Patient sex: M
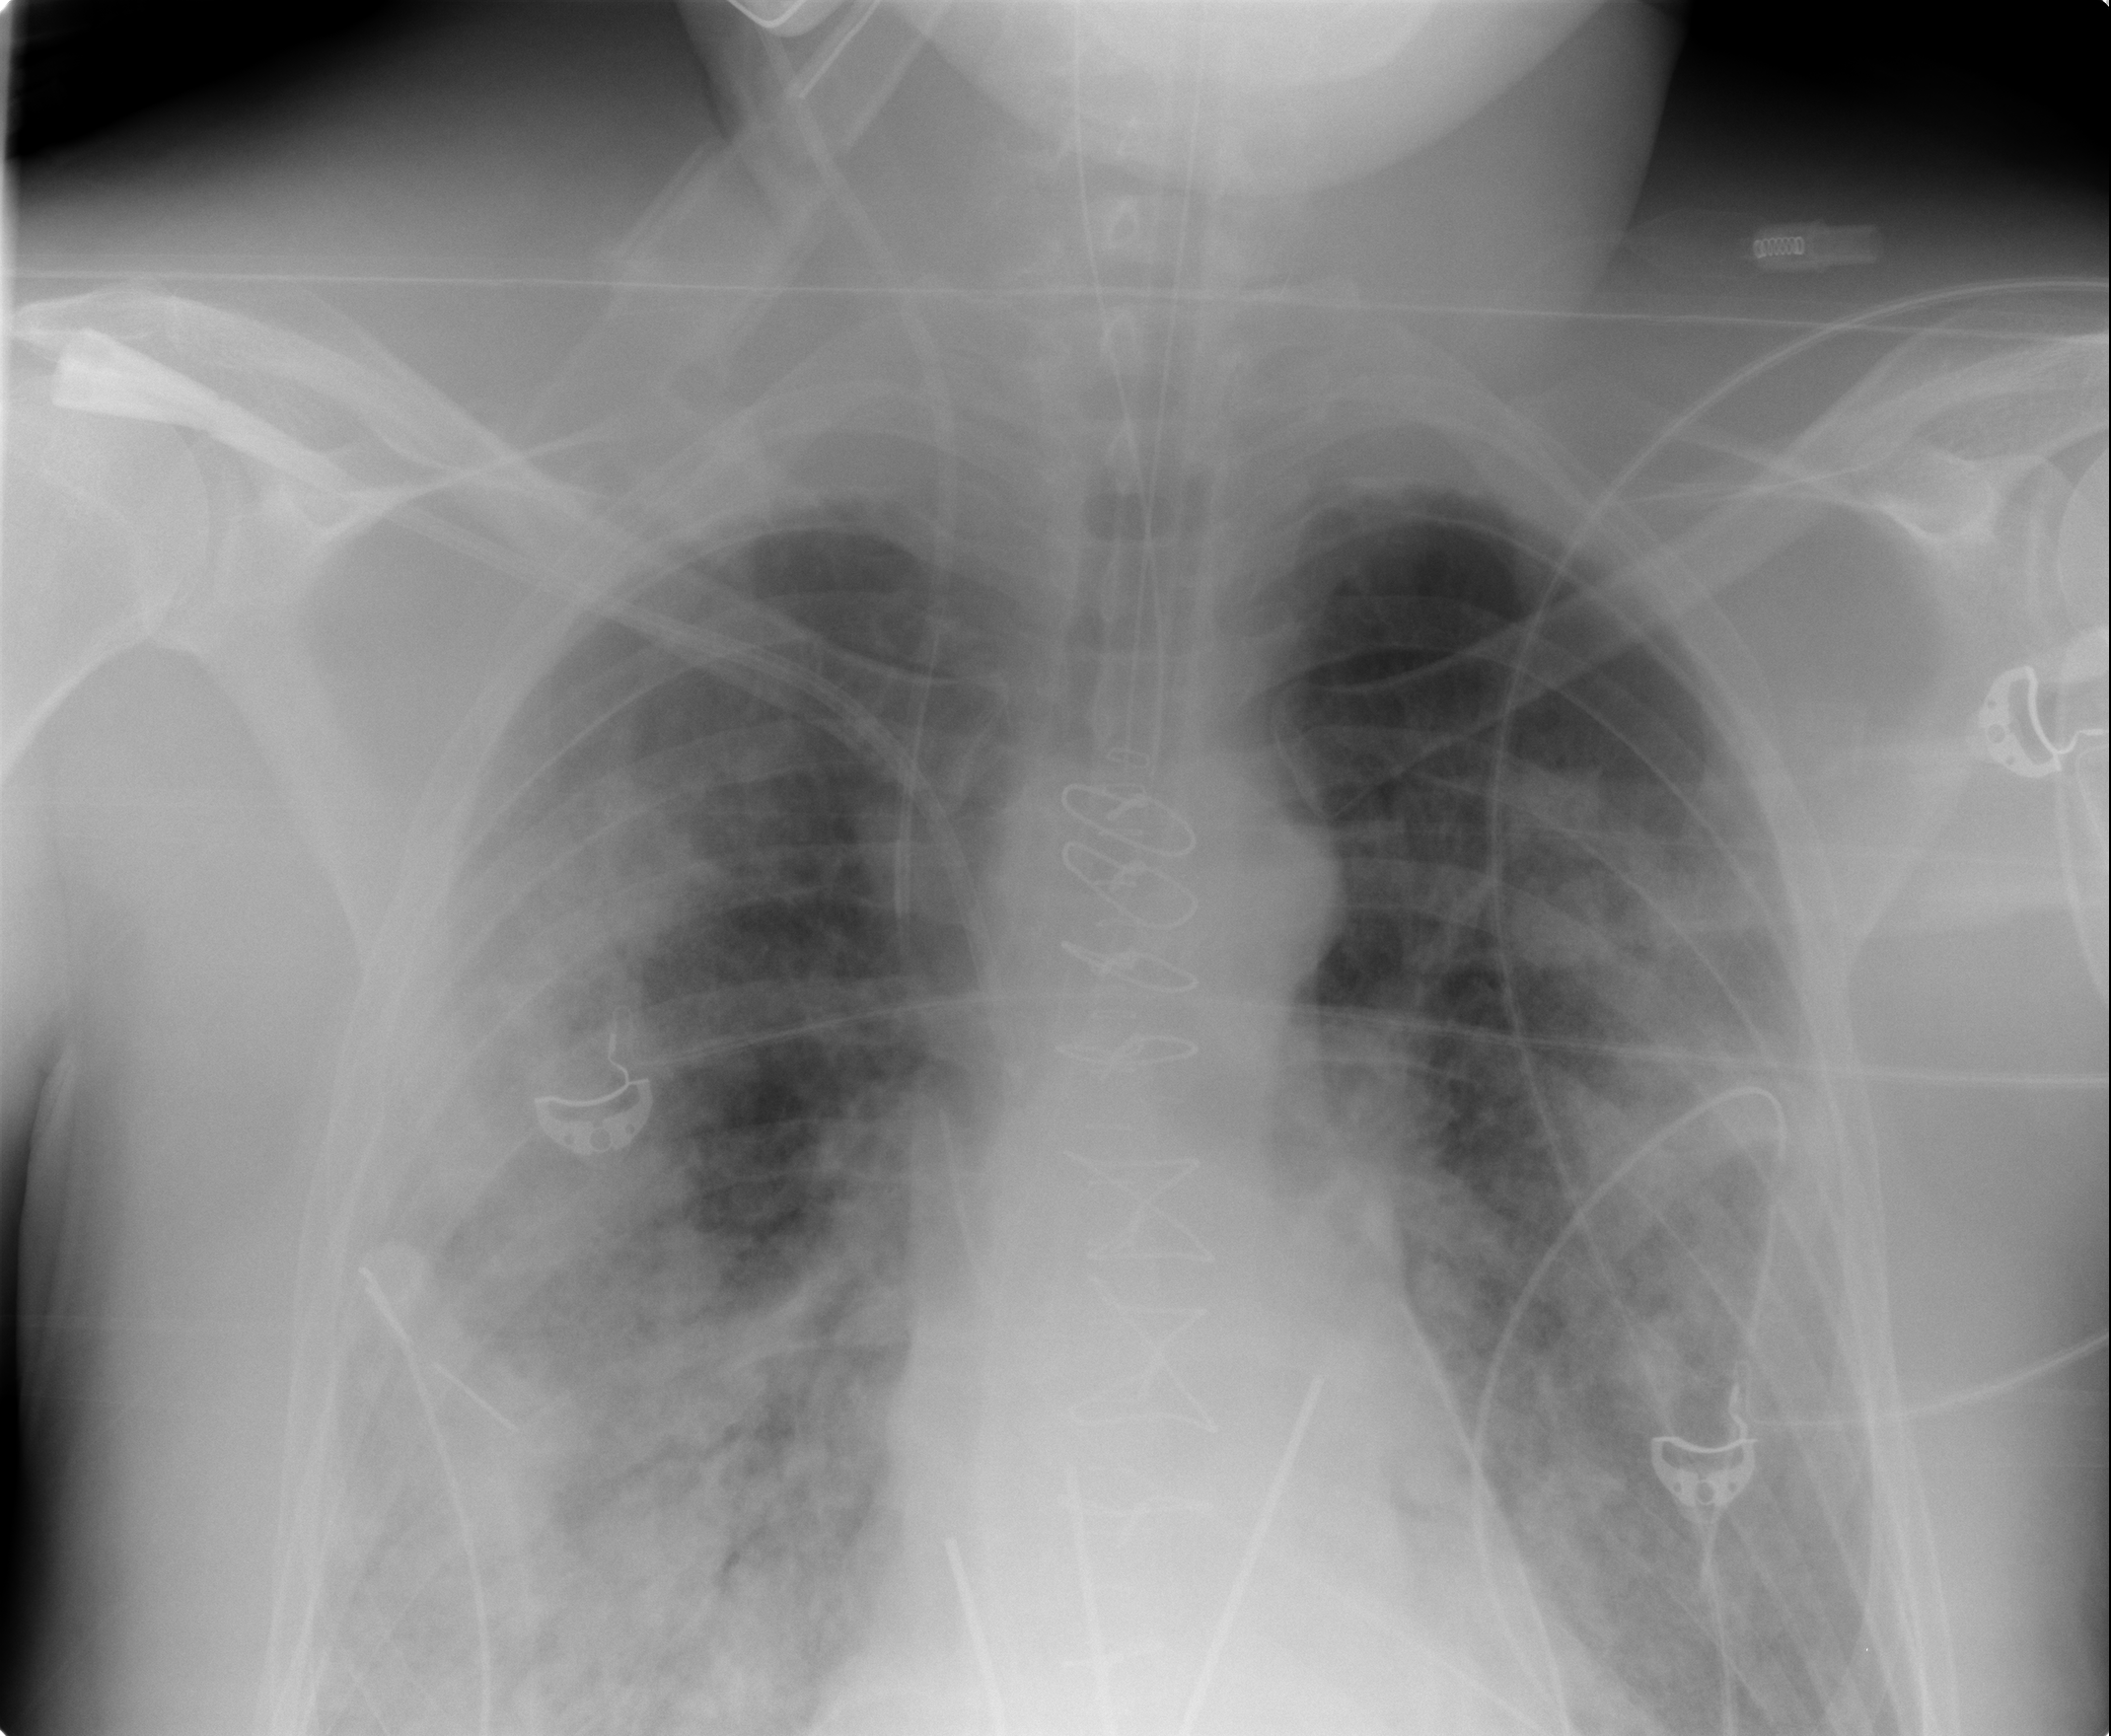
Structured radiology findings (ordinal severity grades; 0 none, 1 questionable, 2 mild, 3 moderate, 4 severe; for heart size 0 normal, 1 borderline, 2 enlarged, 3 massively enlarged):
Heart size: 0
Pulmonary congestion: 4
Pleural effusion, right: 2
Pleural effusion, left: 2
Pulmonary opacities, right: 3
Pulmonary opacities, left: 3
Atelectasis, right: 3
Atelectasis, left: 3